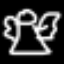
Label: angel